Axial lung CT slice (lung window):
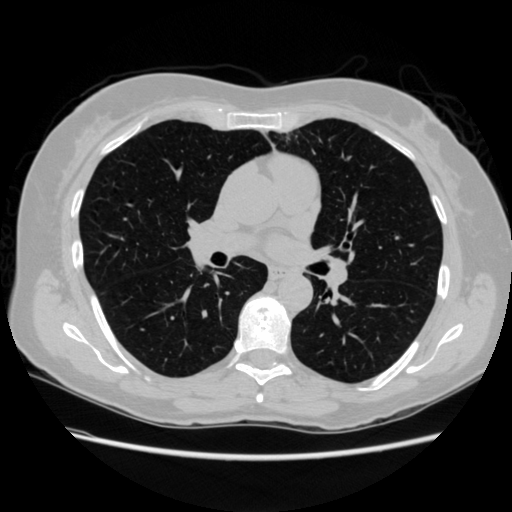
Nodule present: no